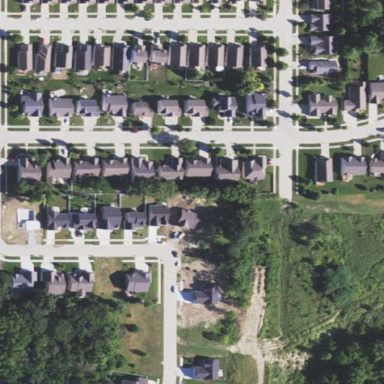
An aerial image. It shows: Residential neighbourhood with single-family and semi-detached houses.